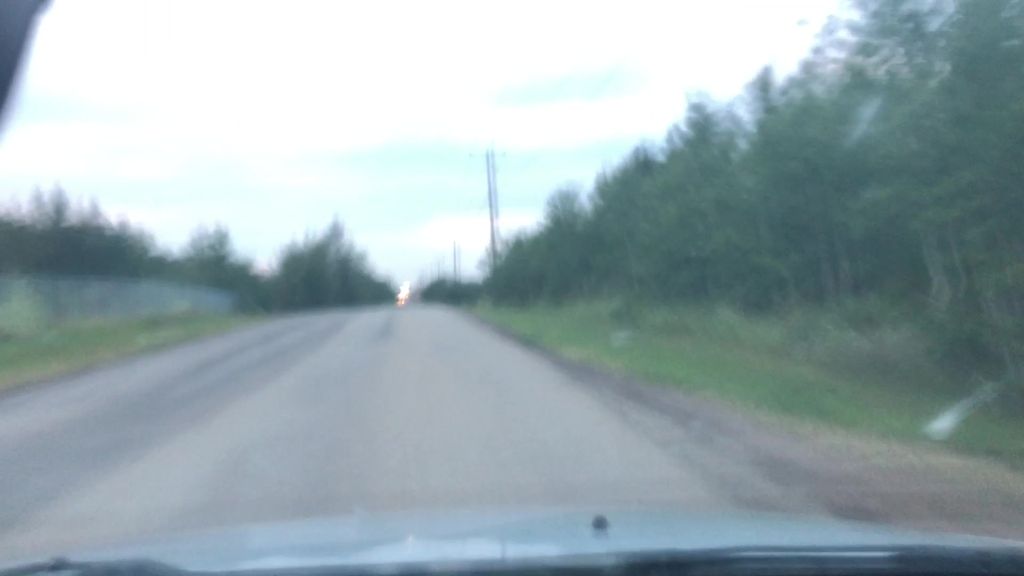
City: edmonton